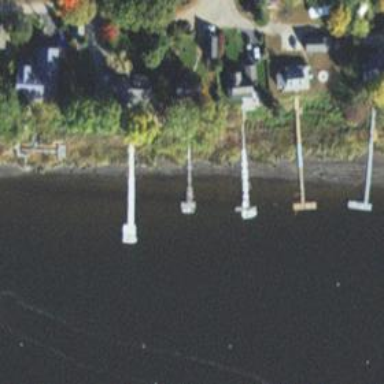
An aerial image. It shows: Pier with mooring facilities.